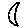
Label: moon